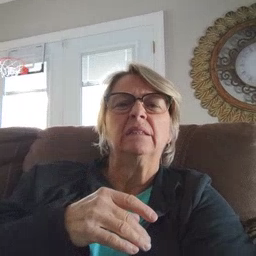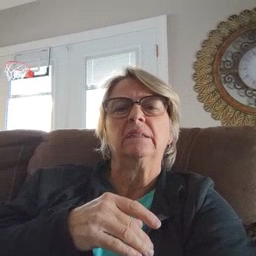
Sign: hate